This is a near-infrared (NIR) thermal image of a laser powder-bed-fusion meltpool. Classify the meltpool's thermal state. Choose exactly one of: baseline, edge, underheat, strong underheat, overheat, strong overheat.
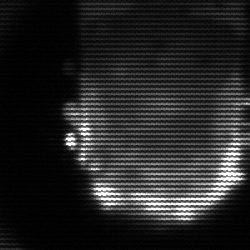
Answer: baseline